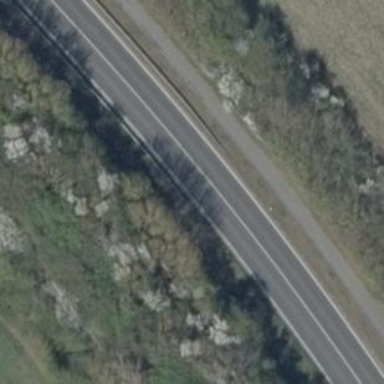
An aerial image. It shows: Primary highway.